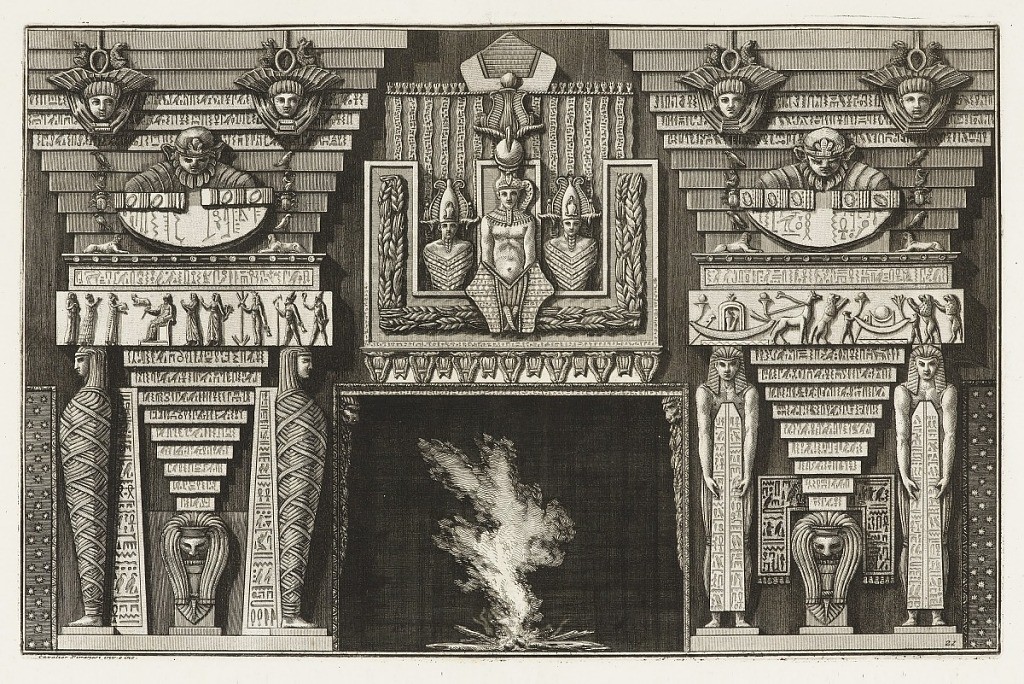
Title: Etruscan Chimneypiece, from Diverse Maniere d'adornare i cammini
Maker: Giovanni Battista Piranesi, Italian, 1720–1778
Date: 1769
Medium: Etching on paper
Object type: Bound print
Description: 1967-85-24: Fireplace decorated with Egyptian attributes: mumm...;     1967-85-24-28: Chimney flanked by inverted stepped pyramids heavi...